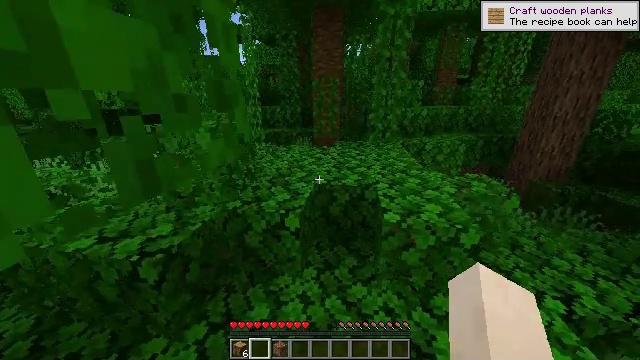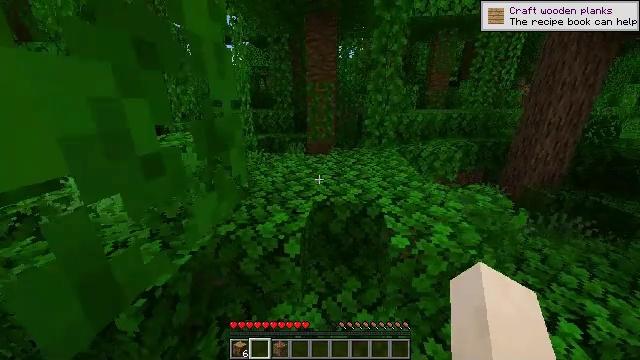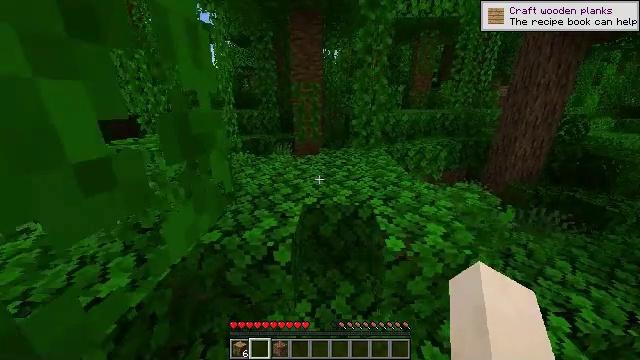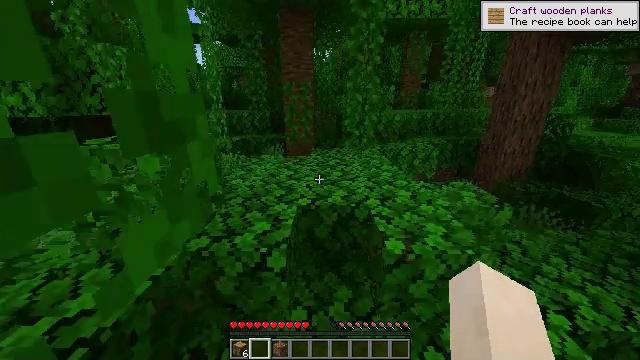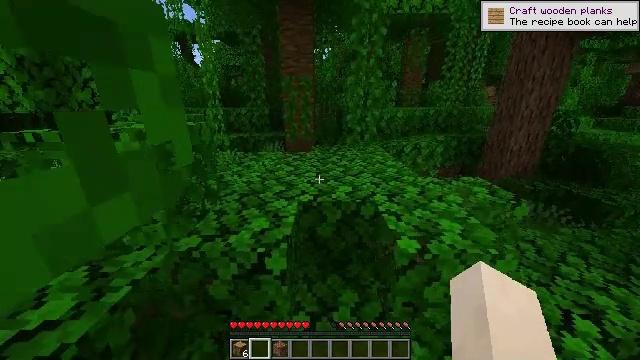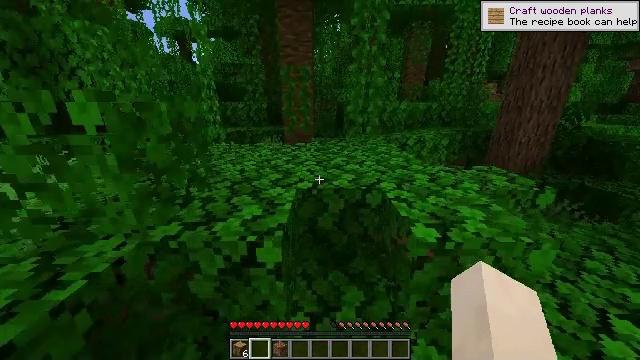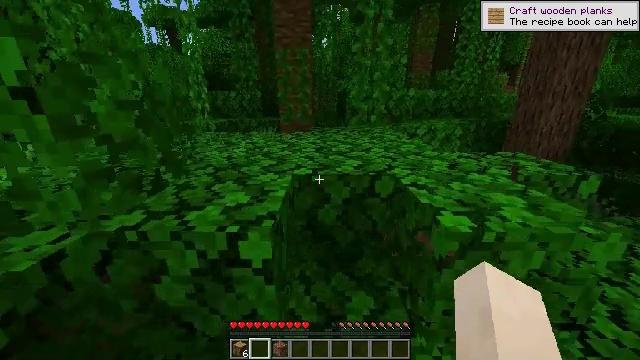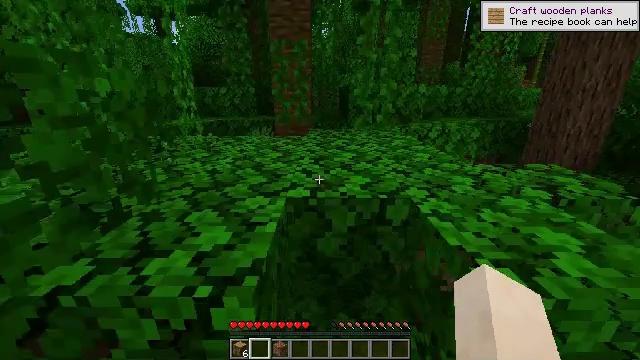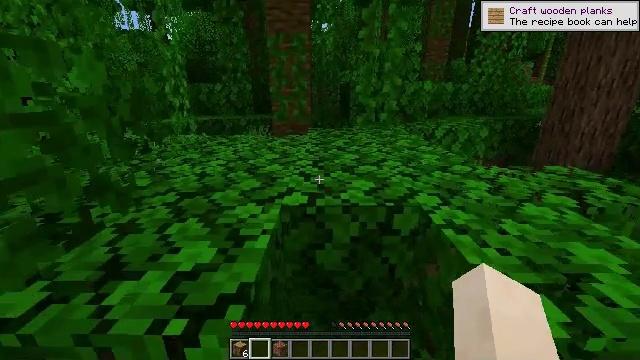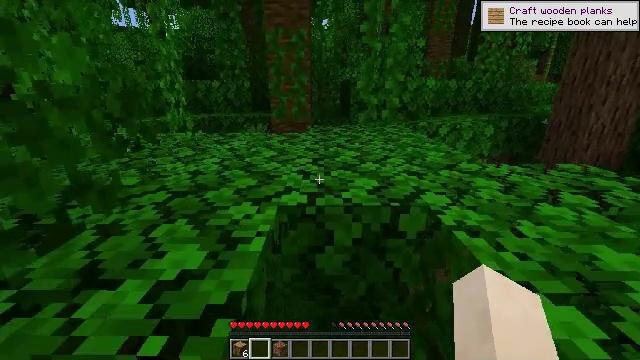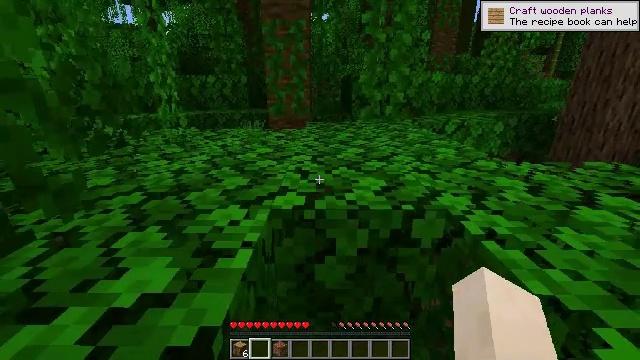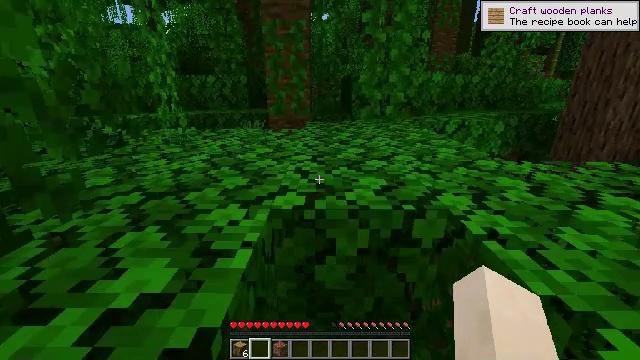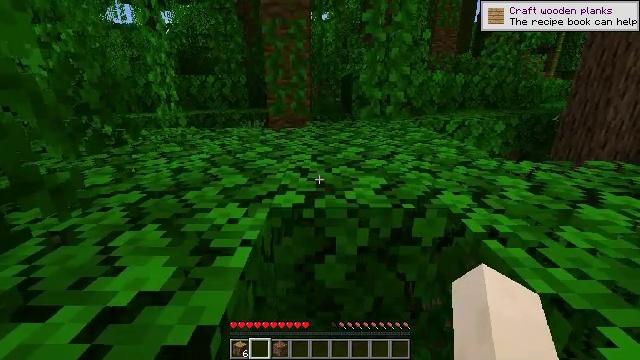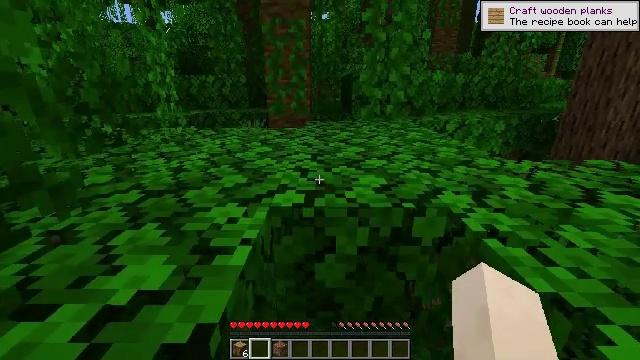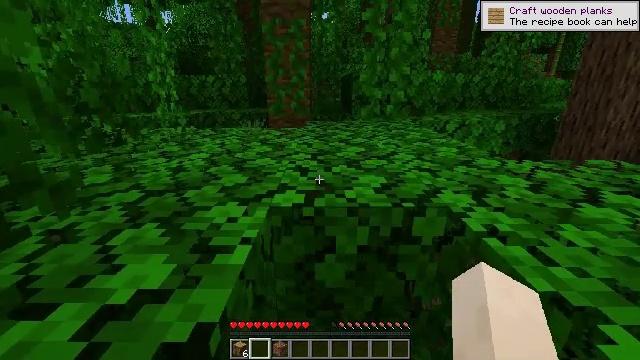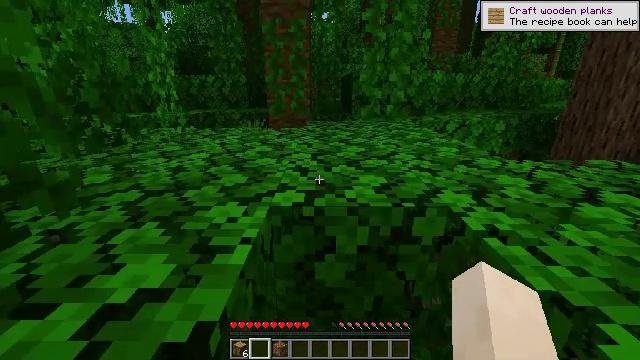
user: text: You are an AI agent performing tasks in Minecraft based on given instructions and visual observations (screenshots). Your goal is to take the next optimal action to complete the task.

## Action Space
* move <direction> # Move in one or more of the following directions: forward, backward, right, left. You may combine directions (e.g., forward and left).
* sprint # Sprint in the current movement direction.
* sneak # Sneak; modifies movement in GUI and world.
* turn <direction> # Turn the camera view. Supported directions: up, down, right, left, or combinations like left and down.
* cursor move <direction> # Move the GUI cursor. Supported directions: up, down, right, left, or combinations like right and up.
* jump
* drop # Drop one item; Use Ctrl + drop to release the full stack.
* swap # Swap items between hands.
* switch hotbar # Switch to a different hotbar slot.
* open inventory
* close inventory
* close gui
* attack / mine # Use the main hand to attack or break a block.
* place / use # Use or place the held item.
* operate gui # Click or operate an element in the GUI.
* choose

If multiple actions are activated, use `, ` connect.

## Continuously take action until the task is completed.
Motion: motion action
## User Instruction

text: Cut the tripwire to disarm it.
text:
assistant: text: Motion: move forward, turn right
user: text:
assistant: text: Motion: move forward, turn right
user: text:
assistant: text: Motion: move forward, turn right
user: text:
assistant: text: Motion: move forward
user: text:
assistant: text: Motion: move forward
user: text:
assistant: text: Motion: move forward
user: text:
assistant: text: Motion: move forward, jump
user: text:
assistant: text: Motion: move forward, jump
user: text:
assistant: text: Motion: move forward, jump
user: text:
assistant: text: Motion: move forward, jump
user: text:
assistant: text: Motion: move forward
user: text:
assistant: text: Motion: move forward
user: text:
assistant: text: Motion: move forward
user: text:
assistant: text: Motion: move forward
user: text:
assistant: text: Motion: move forward
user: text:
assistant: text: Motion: move forward
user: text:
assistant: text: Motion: move forward
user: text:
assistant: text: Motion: move forward
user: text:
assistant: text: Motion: move forward, jump
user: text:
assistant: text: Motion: move forward, jump
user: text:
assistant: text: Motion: move forward, jump
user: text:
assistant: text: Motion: move forward, jump
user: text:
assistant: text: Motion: move forward
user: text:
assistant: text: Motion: move forward
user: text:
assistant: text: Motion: move forward and move left
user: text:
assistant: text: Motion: move forward and move left
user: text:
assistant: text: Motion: move forward and move left
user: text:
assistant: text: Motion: move forward
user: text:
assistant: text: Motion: turn right
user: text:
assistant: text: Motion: turn right